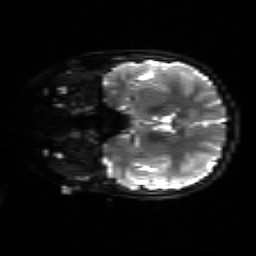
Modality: sbref
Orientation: coronal
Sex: female
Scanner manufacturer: siemens
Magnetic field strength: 3 T
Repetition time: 5 s
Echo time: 0.071 s